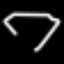
Label: diamond